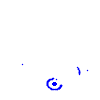
Particle: kaon